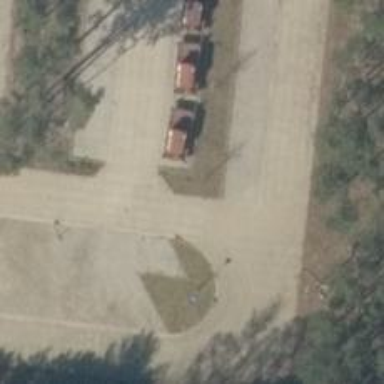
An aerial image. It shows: Parking aisle designated as service road.